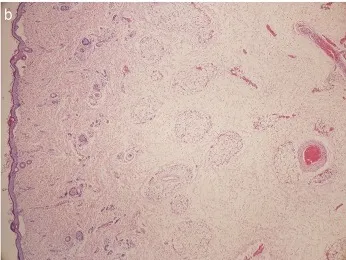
Lateral low-limb skin of MD child (40 times magnification).
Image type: pathology (h&e)